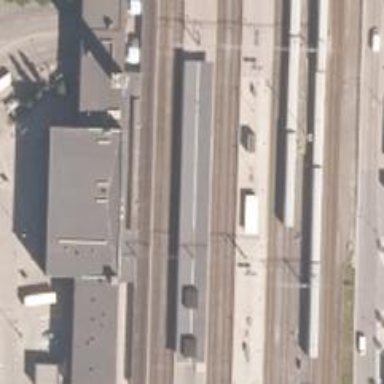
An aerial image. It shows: Platform edge at railway station.